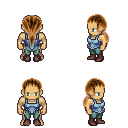
a pixel art fantasy rpg character, male body template, human, tanned skin, blue vest, teal pants, brown ponytail hairstyle, maroon shoes, four views (front, back, left, right), 2x2 character sprite sheet, small pixel art, hard edges, no anti-aliasing